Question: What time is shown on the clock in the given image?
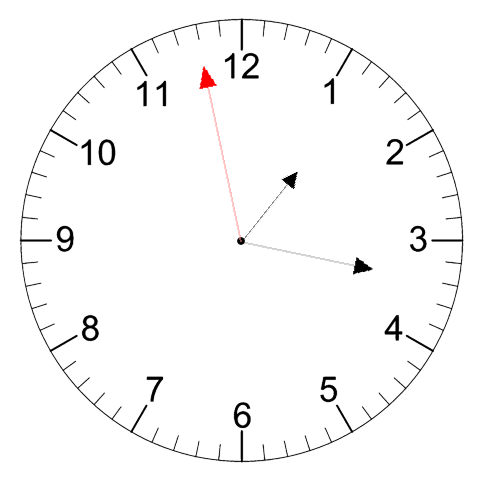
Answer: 01:16:58